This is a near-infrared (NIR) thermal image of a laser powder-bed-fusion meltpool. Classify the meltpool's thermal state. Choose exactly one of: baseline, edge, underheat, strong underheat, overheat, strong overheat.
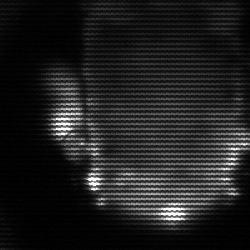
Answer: baseline